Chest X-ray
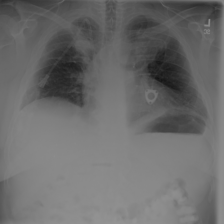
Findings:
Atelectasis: negative
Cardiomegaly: negative
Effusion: negative
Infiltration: negative
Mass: negative
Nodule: negative
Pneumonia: negative
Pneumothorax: negative
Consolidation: negative
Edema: negative
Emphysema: negative
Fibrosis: negative
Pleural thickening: negative
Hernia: negative